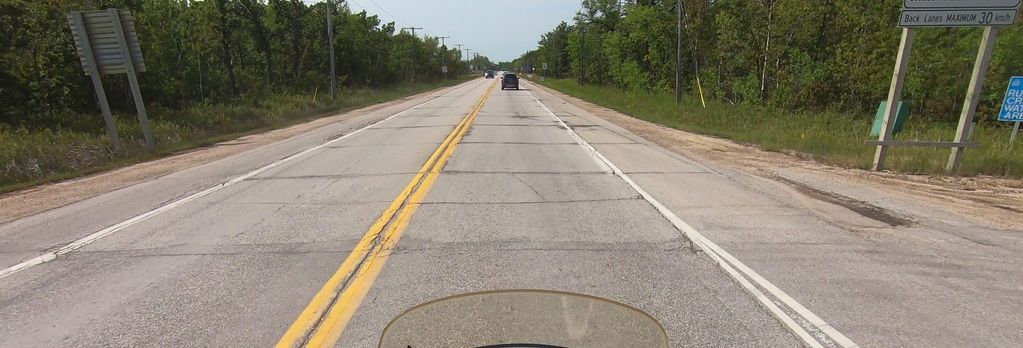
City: winnipeg